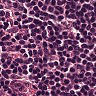
Metastatic tissue present: no